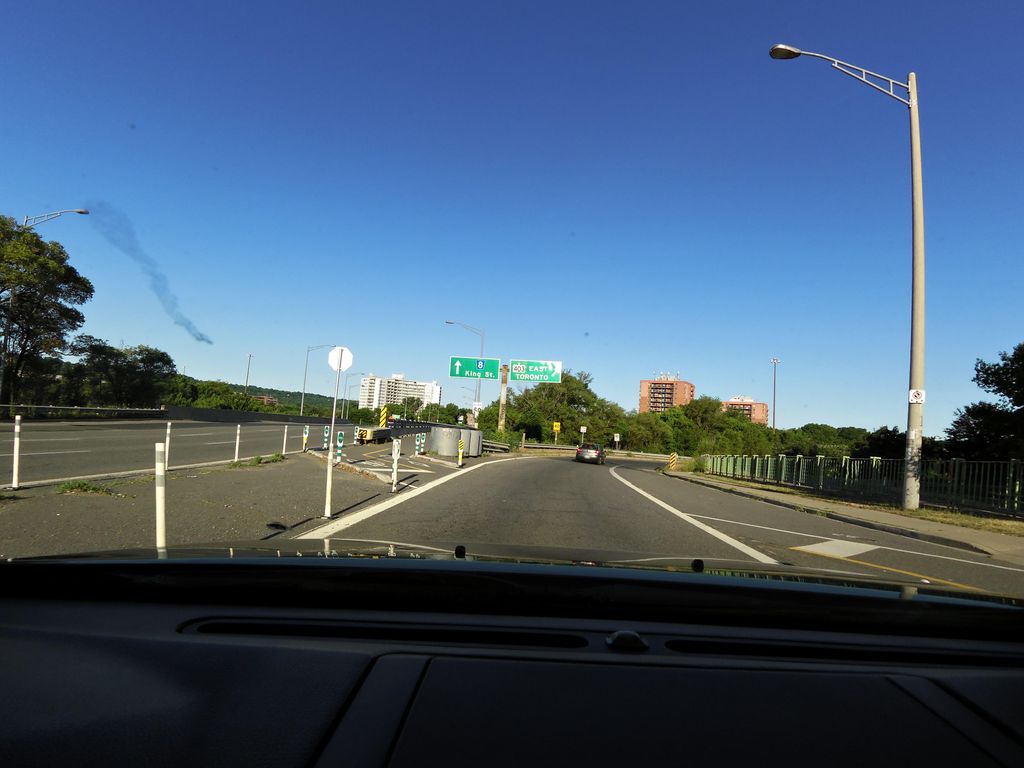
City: hamilton